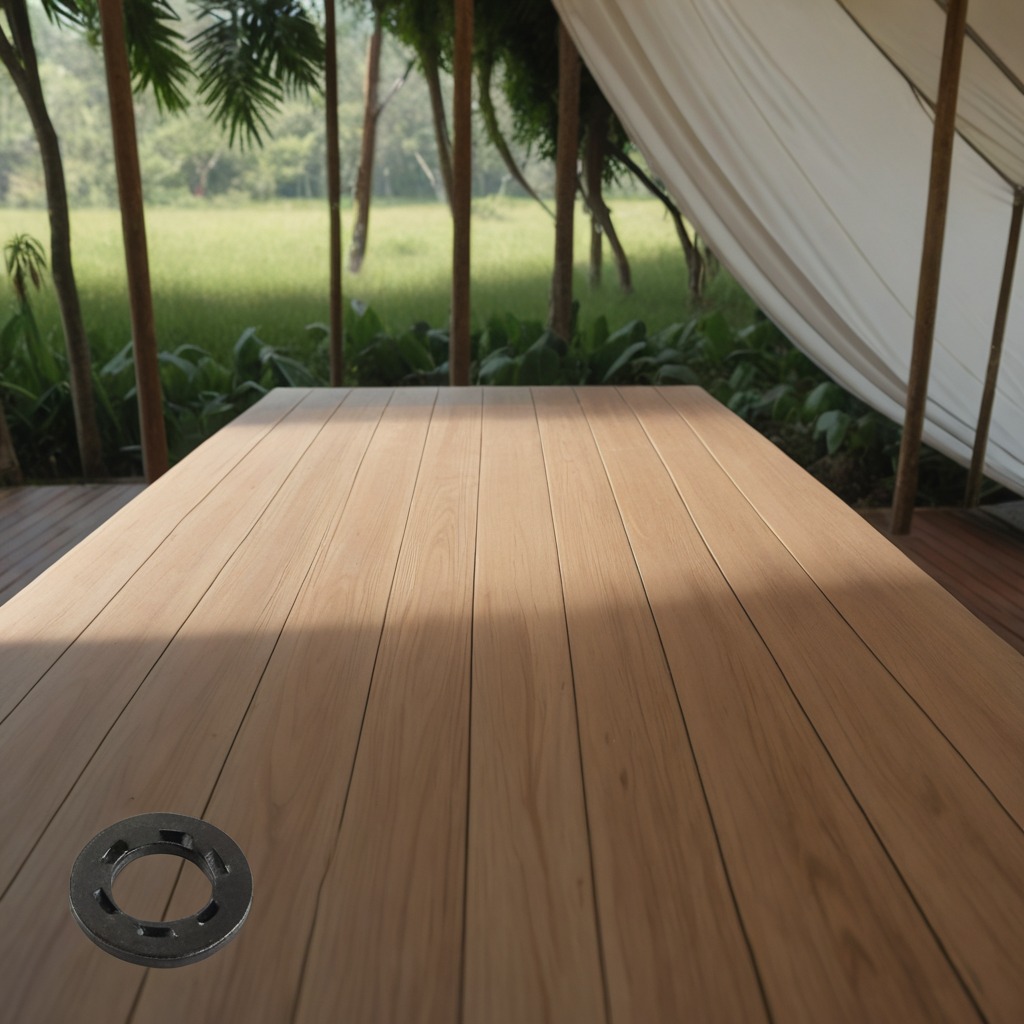
A flat metal washer lies on a wooden table in a jungle field workshop tent.